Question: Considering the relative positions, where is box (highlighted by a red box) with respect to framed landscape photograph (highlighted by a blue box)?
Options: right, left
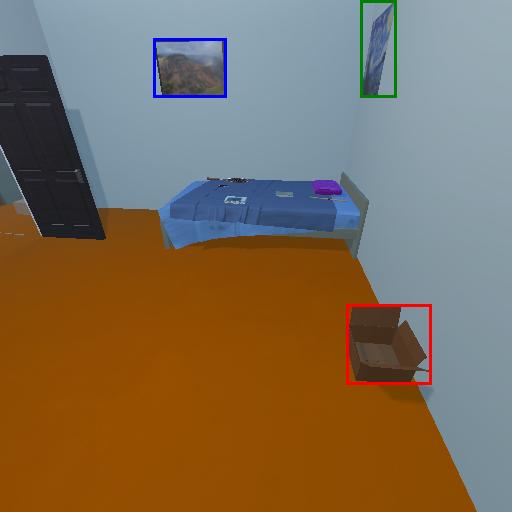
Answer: right